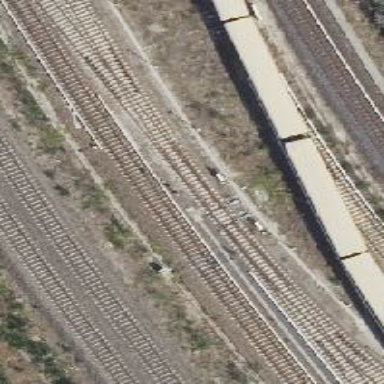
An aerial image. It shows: Yard used for service maintenance of electrified light rail railway.